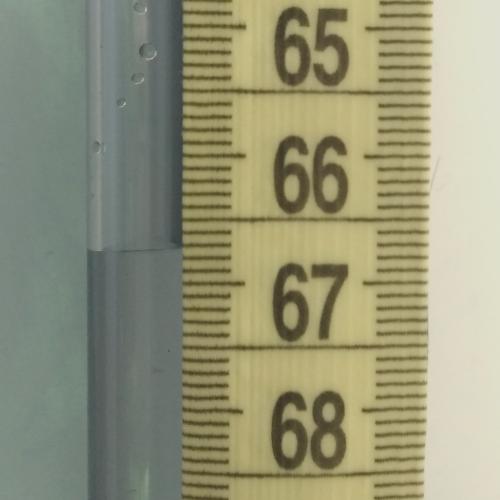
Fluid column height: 66.7 cm